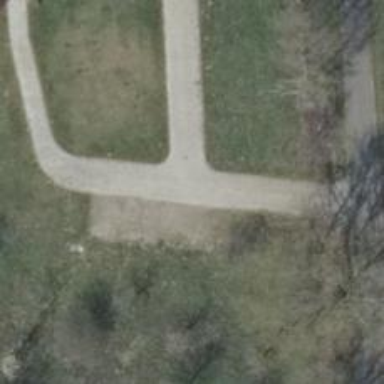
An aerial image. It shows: Service road.